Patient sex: M
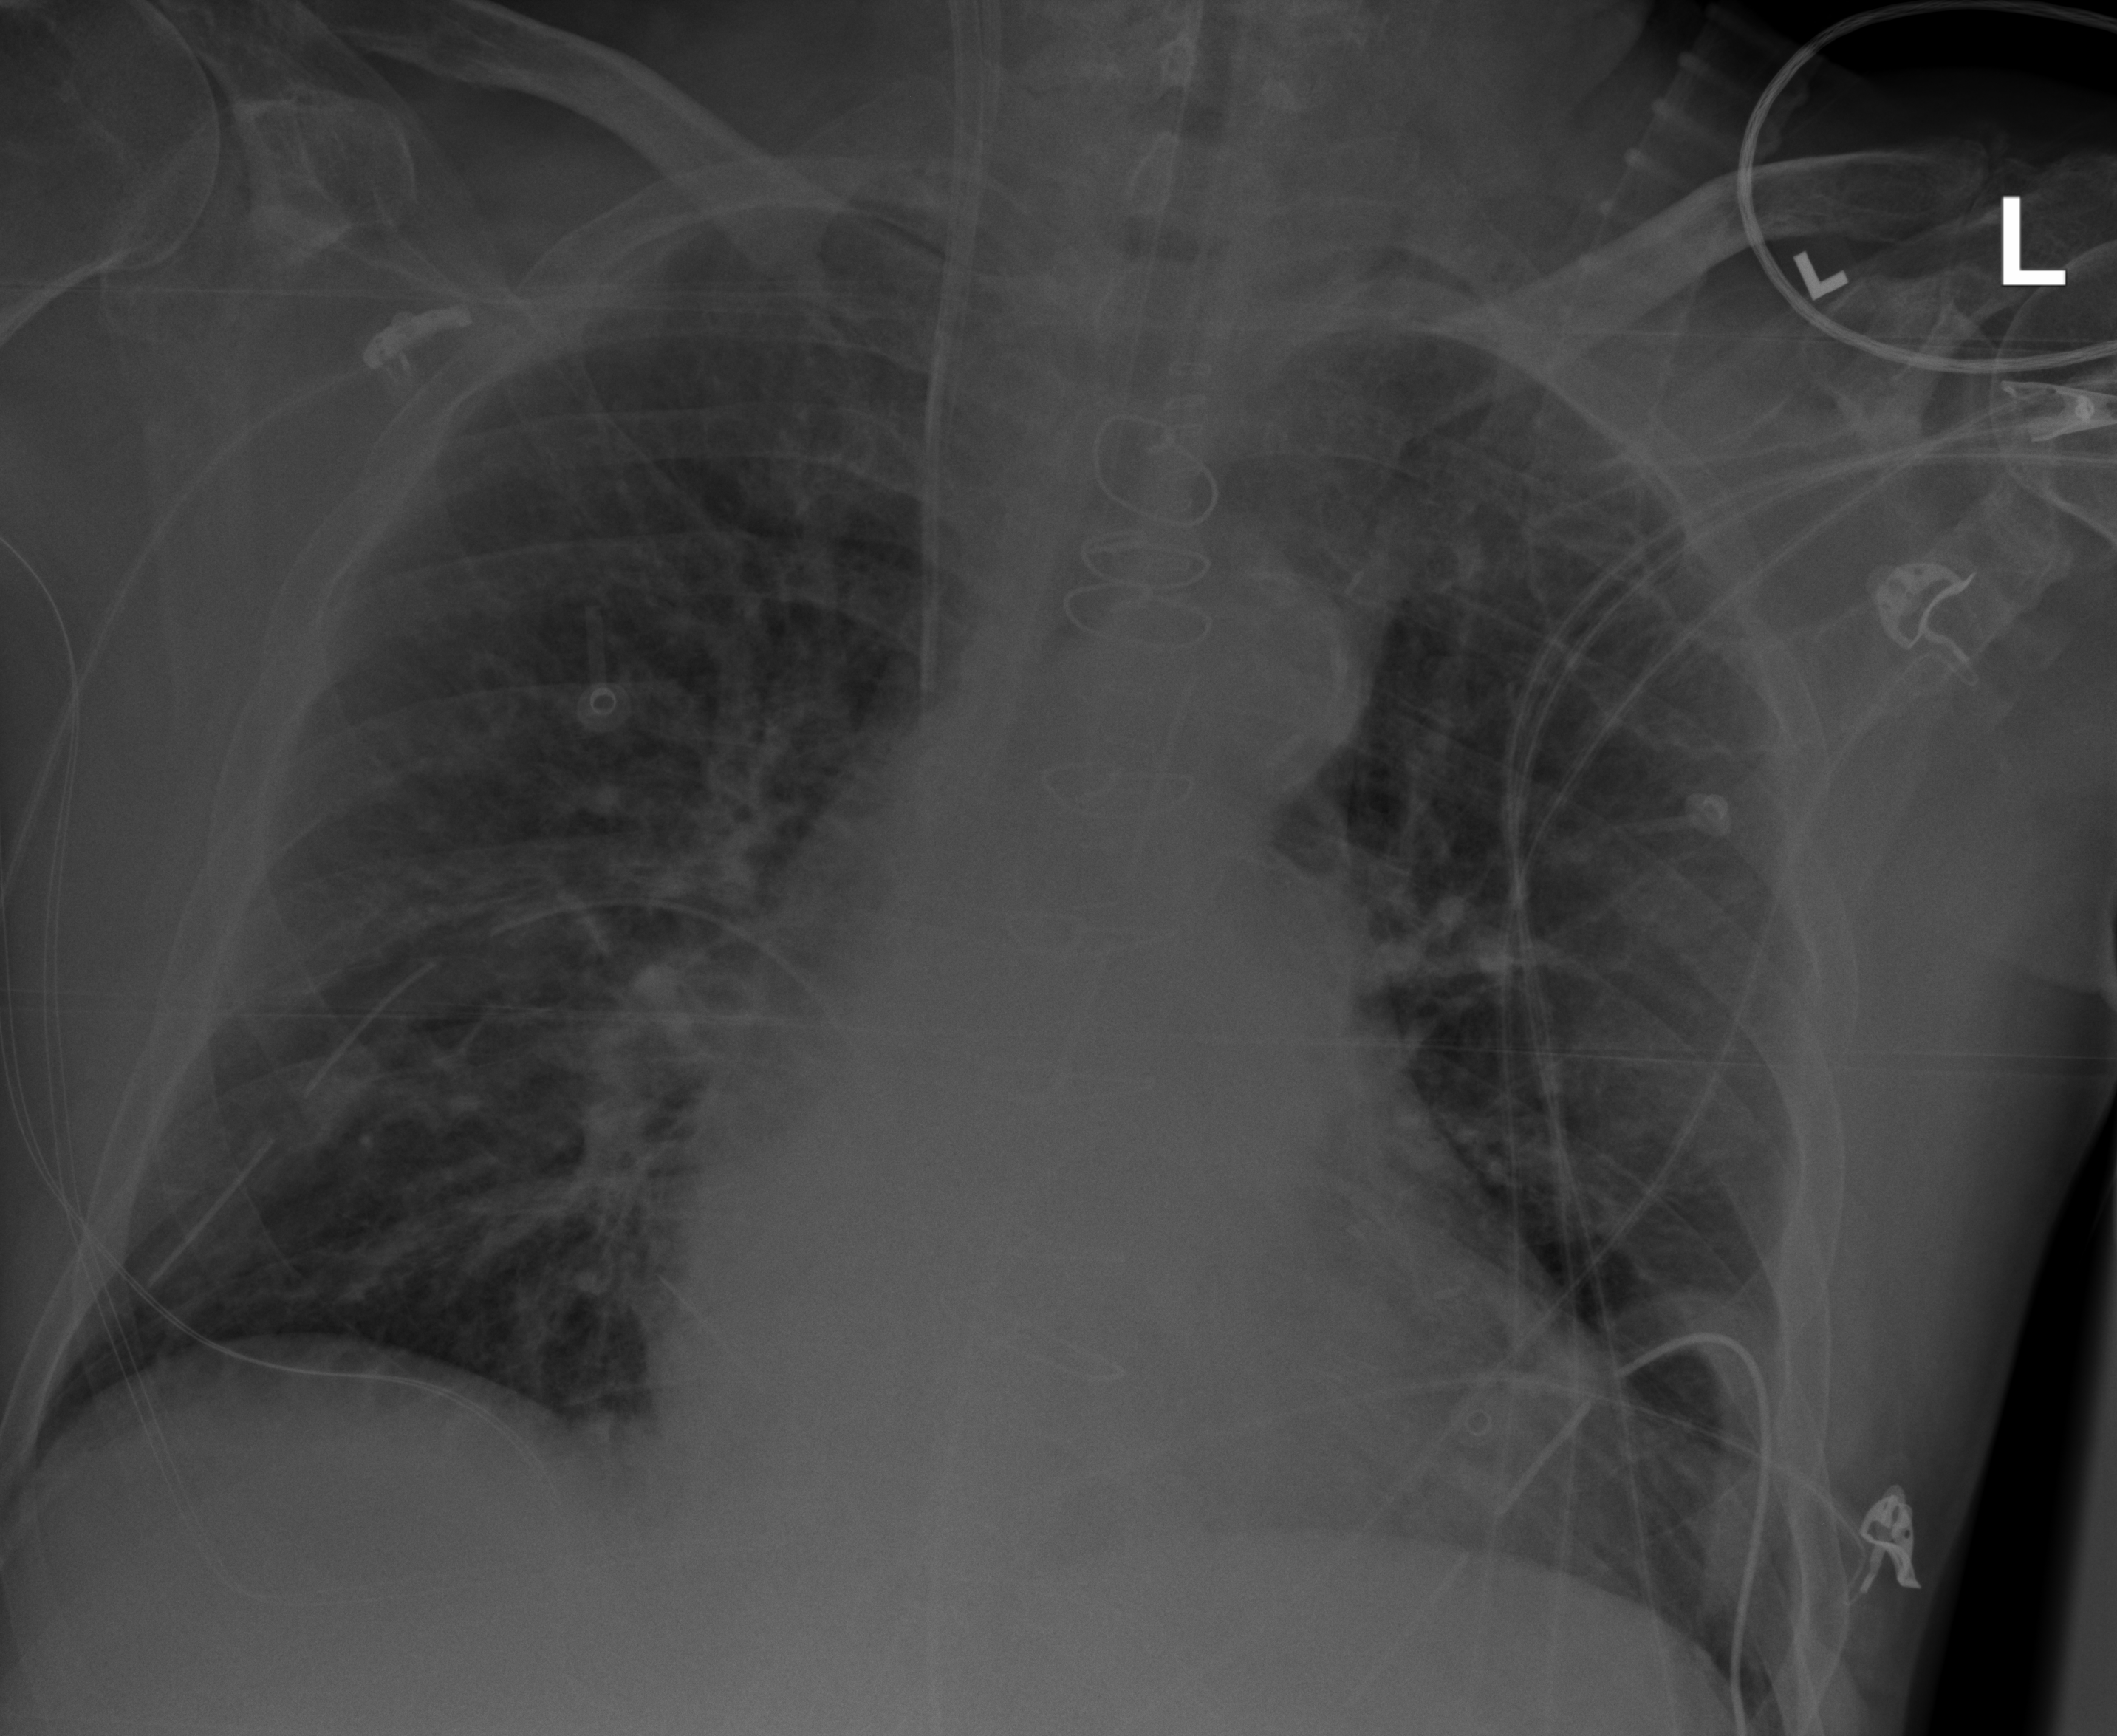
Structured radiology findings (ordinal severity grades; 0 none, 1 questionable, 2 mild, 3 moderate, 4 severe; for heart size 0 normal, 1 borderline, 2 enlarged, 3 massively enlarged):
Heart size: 2
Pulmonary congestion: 2
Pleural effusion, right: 0
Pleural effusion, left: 0
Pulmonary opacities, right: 2
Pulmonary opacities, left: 2
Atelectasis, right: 2
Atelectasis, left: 2